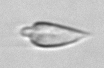
Label: Oxytoxum